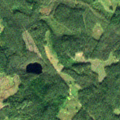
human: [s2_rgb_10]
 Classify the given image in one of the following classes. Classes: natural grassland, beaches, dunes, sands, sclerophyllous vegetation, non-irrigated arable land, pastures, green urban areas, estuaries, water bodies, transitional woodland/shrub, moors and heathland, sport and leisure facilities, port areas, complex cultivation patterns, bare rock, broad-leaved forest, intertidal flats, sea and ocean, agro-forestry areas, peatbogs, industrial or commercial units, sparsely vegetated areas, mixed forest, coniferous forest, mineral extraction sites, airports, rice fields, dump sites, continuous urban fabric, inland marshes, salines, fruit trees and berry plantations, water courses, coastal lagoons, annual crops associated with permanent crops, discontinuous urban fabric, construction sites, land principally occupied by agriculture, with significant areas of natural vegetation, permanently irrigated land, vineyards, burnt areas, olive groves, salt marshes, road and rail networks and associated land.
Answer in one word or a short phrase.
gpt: coniferous forest